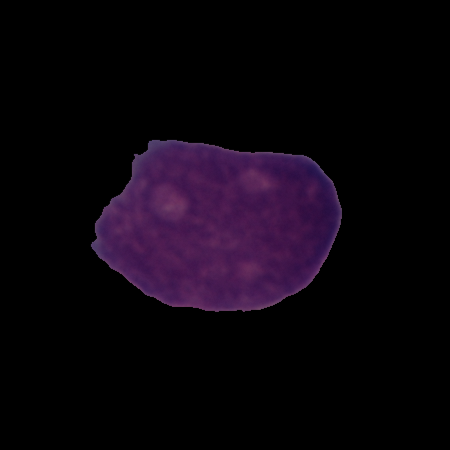
Label: cancer